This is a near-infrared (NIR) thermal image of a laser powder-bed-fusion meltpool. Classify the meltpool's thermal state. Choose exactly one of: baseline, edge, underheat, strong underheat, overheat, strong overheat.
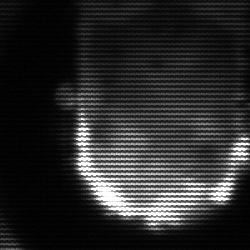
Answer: baseline